Question: Is there a way to centralize text inside a bordered element?
When I do border at the element, maybe because its content size is reduced, it gets decentralized.

'''
.circle {
width: 22px;
height: 22px;
border-radius: 50%;
border: solid #00b0ff 1px;
color: #00b0ff;
}
.button-styling {
color: #00b0ff;
font-size: x-large;
}
.outline-h {
outline: thin;
outline-color: blue;
outline-style: solid;
}
'''
'''
<div style="max-width: 15px;">
<h3> With border </h1>
<div class="circle">
<mat-icon class="button-styling">+</mat-icon>
</div>
</div>
<div style="max-width: 15px;">
<h3> Without border </h1>
<div class="outline-h">
<mat-icon class="button-styling">+</mat-icon>
</div>
</div>
'''
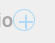
Answer: You can use <URL> to center the text element:
'''
.circle {
width: 22px;
height: 22px;
border-radius: 50%;
border: solid #00b0ff 1px;
color: #00b0ff;
/*Add*/
display: flex;
justify-content: center;
align-items: center;
}
'''
'''
<div style="max-width: 15px;">
<h3>With border</h3>
<div class="circle">
<mat-icon class="button-styling">+</mat-icon>
</div>
</div>
'''